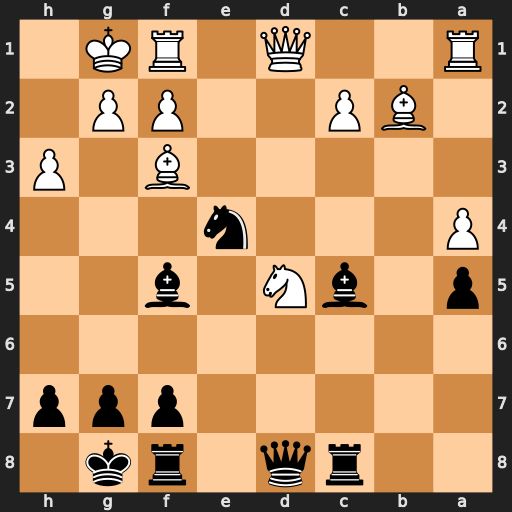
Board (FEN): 2rq1rk1/5ppp/8/p1bN1b2/P3n3/5B1P/1BP2PP1/R2Q1RK1
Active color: b
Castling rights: -
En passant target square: -
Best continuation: Nxf2 Rxf2 Bxf2+